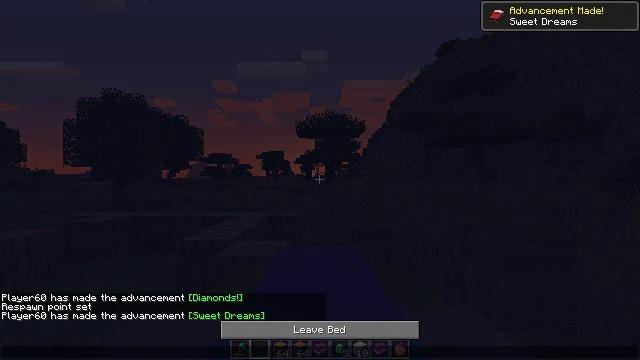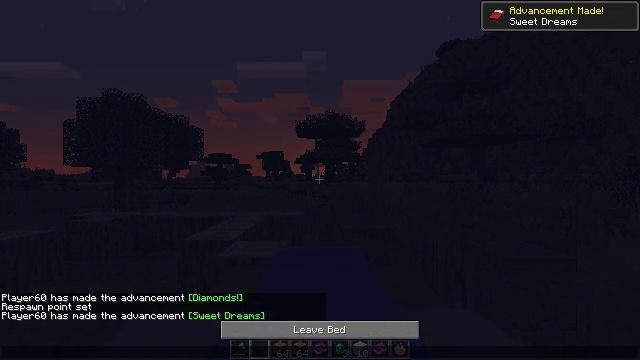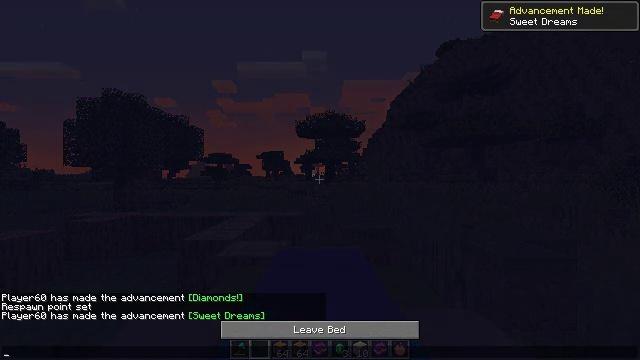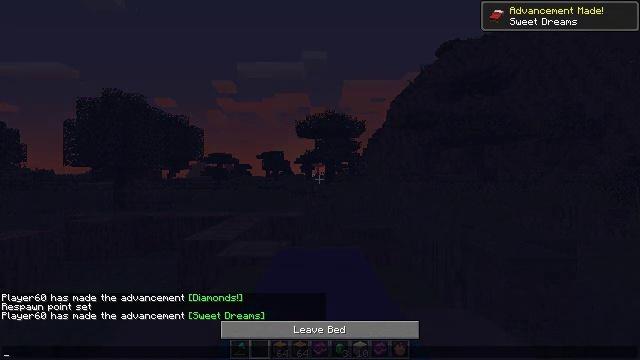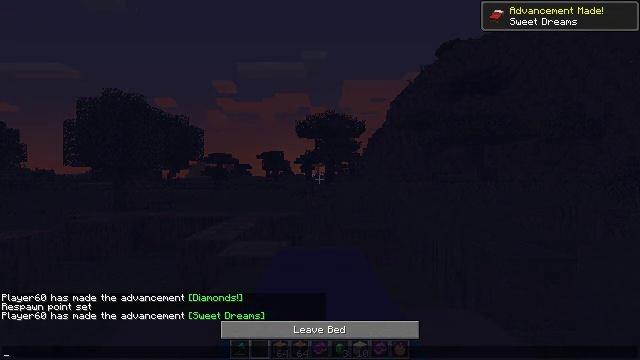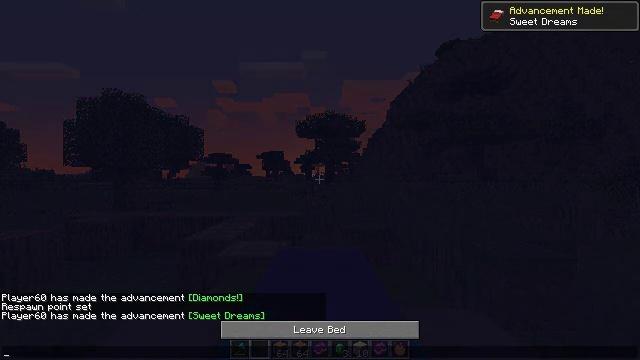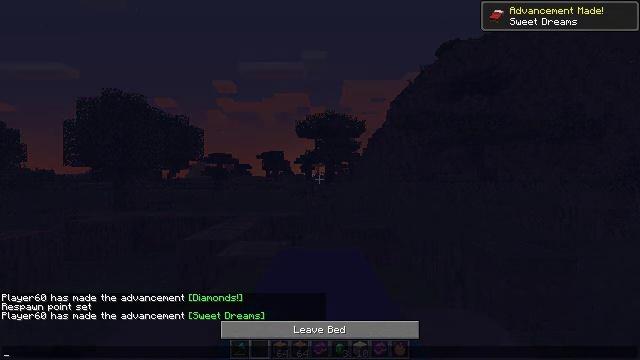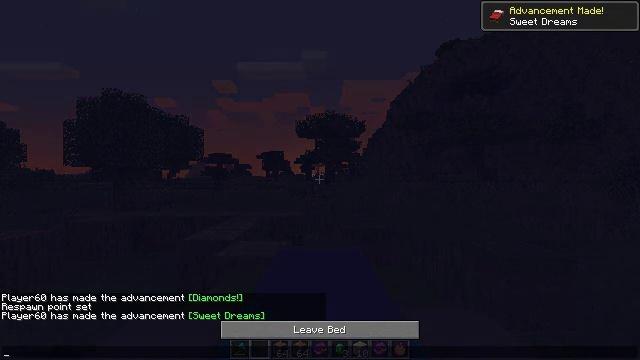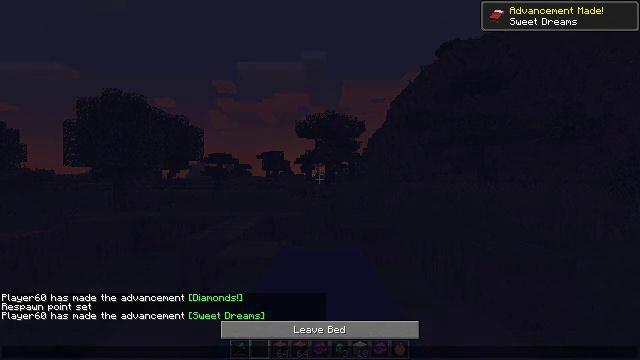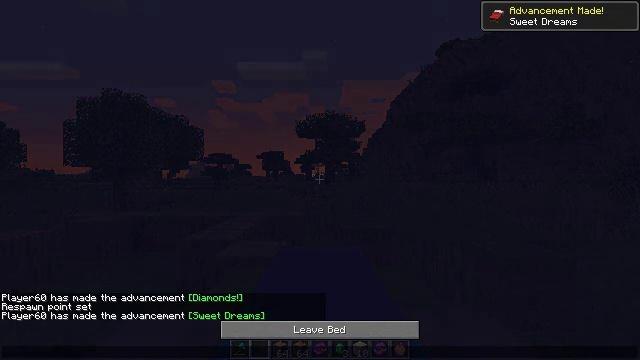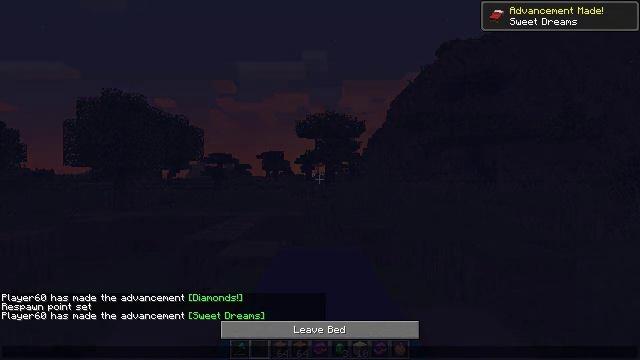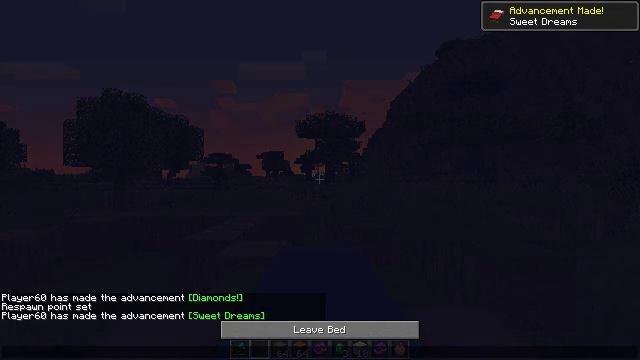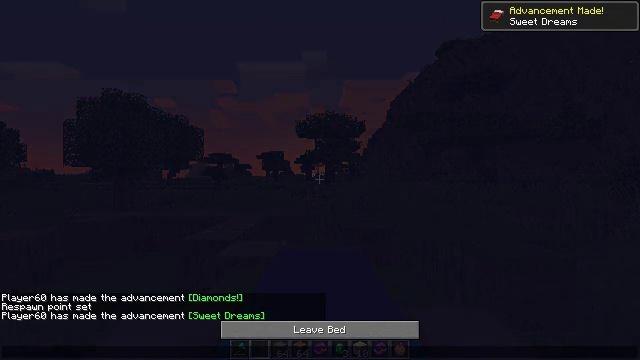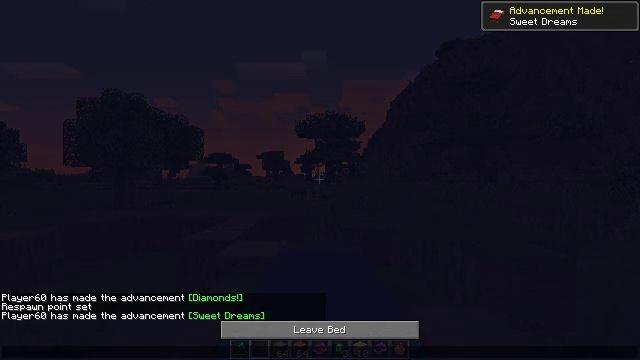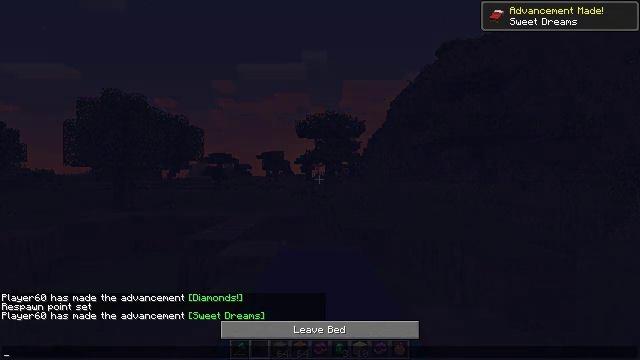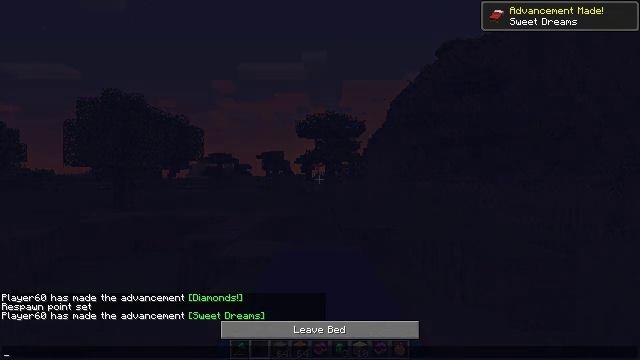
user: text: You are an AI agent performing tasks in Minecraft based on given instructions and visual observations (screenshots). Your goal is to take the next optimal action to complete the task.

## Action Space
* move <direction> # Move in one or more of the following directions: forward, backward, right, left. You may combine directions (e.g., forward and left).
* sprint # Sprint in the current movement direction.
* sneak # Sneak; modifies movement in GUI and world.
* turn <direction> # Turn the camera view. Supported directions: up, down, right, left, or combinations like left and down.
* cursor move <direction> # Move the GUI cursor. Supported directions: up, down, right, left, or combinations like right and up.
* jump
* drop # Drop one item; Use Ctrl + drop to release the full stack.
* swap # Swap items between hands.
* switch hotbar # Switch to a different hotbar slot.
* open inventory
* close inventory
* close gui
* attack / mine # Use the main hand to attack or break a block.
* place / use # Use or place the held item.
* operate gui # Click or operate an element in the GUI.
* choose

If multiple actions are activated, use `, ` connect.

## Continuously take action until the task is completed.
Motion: motion action
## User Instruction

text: Dismantle the green bed for relocation.
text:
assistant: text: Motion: no_op
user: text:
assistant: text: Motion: no_op
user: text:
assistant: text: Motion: no_op
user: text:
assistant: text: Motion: no_op
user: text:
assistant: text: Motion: no_op
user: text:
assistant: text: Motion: no_op
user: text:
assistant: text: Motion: no_op
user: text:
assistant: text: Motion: no_op
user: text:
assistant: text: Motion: no_op
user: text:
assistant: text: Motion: no_op
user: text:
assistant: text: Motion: no_op
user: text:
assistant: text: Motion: no_op
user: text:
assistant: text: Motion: no_op
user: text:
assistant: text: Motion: no_op
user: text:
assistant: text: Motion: no_op
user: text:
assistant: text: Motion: no_op
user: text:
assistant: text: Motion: no_op
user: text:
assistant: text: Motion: no_op
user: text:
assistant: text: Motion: no_op
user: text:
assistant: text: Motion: close gui
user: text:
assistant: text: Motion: no_op
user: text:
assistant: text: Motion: no_op
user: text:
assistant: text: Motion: no_op
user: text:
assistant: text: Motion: no_op
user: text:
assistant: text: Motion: no_op
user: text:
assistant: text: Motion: no_op
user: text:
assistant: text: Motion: no_op
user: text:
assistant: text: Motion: turn down
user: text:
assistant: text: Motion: turn right and down
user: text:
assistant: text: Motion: turn right and down